Question: I'm am a big fan of the data lineage graph generated by 'dbt'.

However, this only shows the relationships between tables & views created by 'dbt'. Is there a way to show the dependencies to "original" tables in the database?
Say, if my 'dbt' model creates a view of called 'open_orders' as
'''
SELECT * FROM orders WHERE status='Open'
'''
I'd like to have the data lineage graph show that 'open_orders' depends on 'orders'.
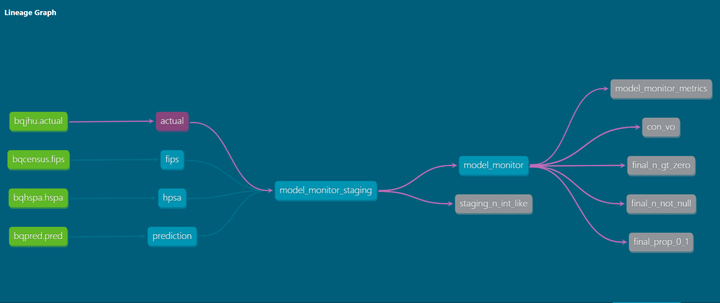
Answer: You could use <URL> for that. If you create a source of your 'orders' table, it will appear in the data lineage.